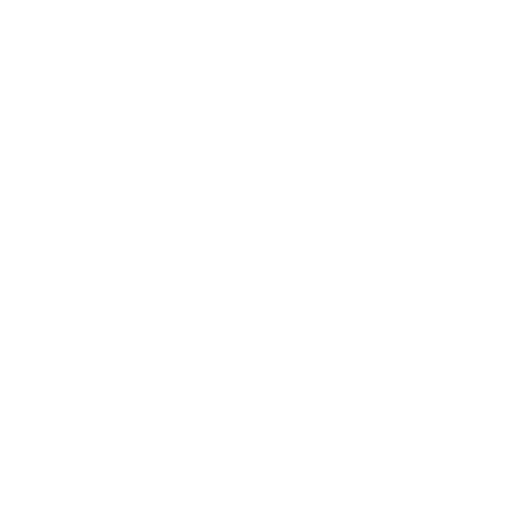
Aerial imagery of mountains in Nevada named Specter Range containing only shrub